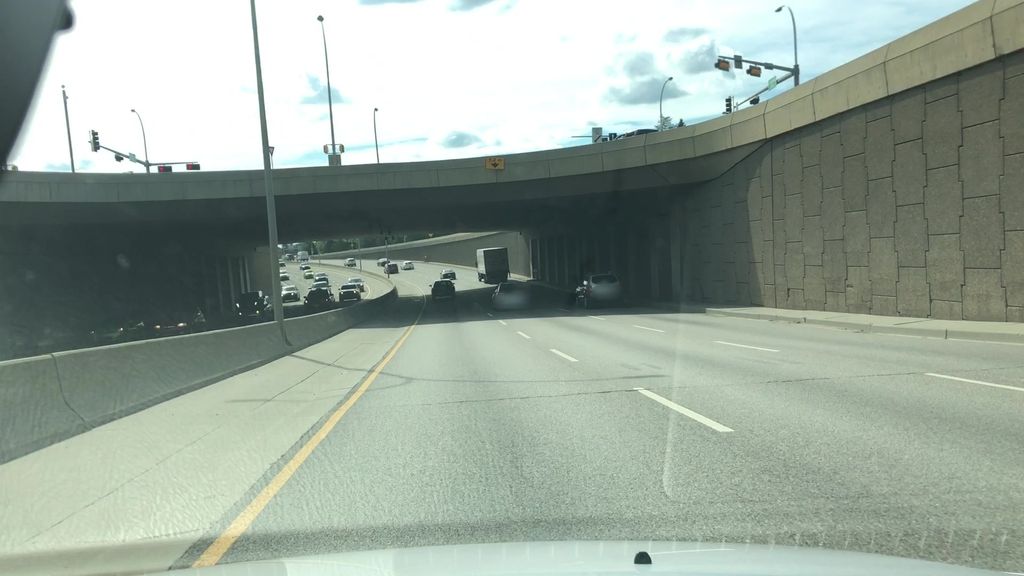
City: edmonton